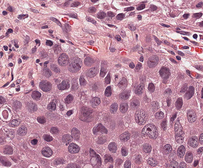
Tumor epithelial tissue: yes
Tumor-associated stroma tissue: yes
Normal tissue: no